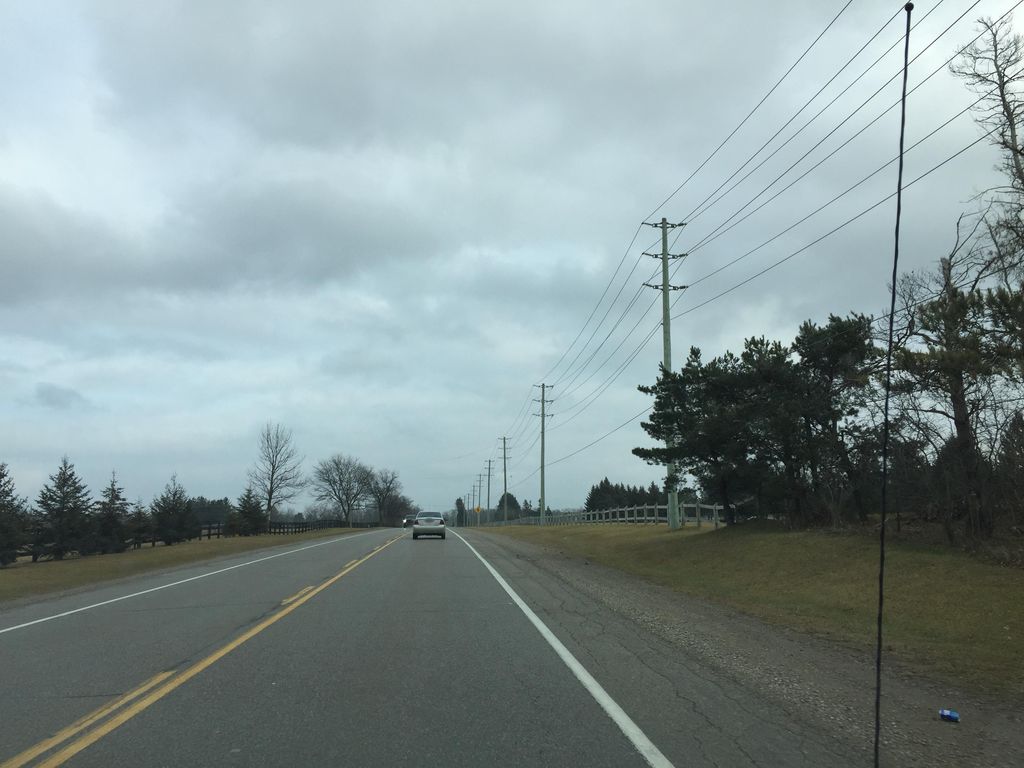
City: kitchener-waterloo